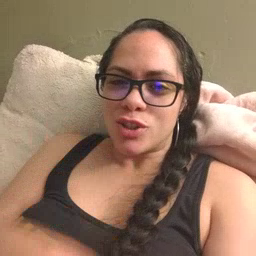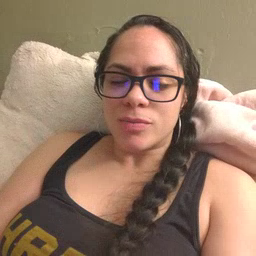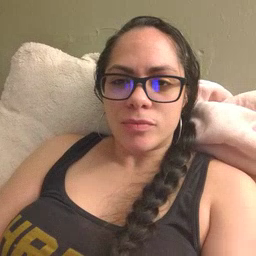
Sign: toothbrush